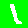
Digit: 1